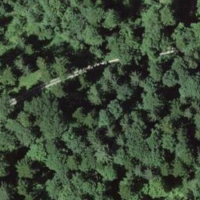
EUNIS habitat code: 41
Species observed at this site:
Equisetum sylvaticum